Question: I have a matrix with sales per year for clients. Column wise I wish to have years. Line wise I wish to have companies. Color is indicative for the value (number of sales per year per client).
It is a heatmap with discrete qualitative (clients name) variable.
How could I display this ?
EDIT:
to rephrase, this is about creating an heatmap with a label per row (or a left label per cell). heatmap is plotted with pylab and gives

I wish to replace graduation on the left with label (discrete qualitative).
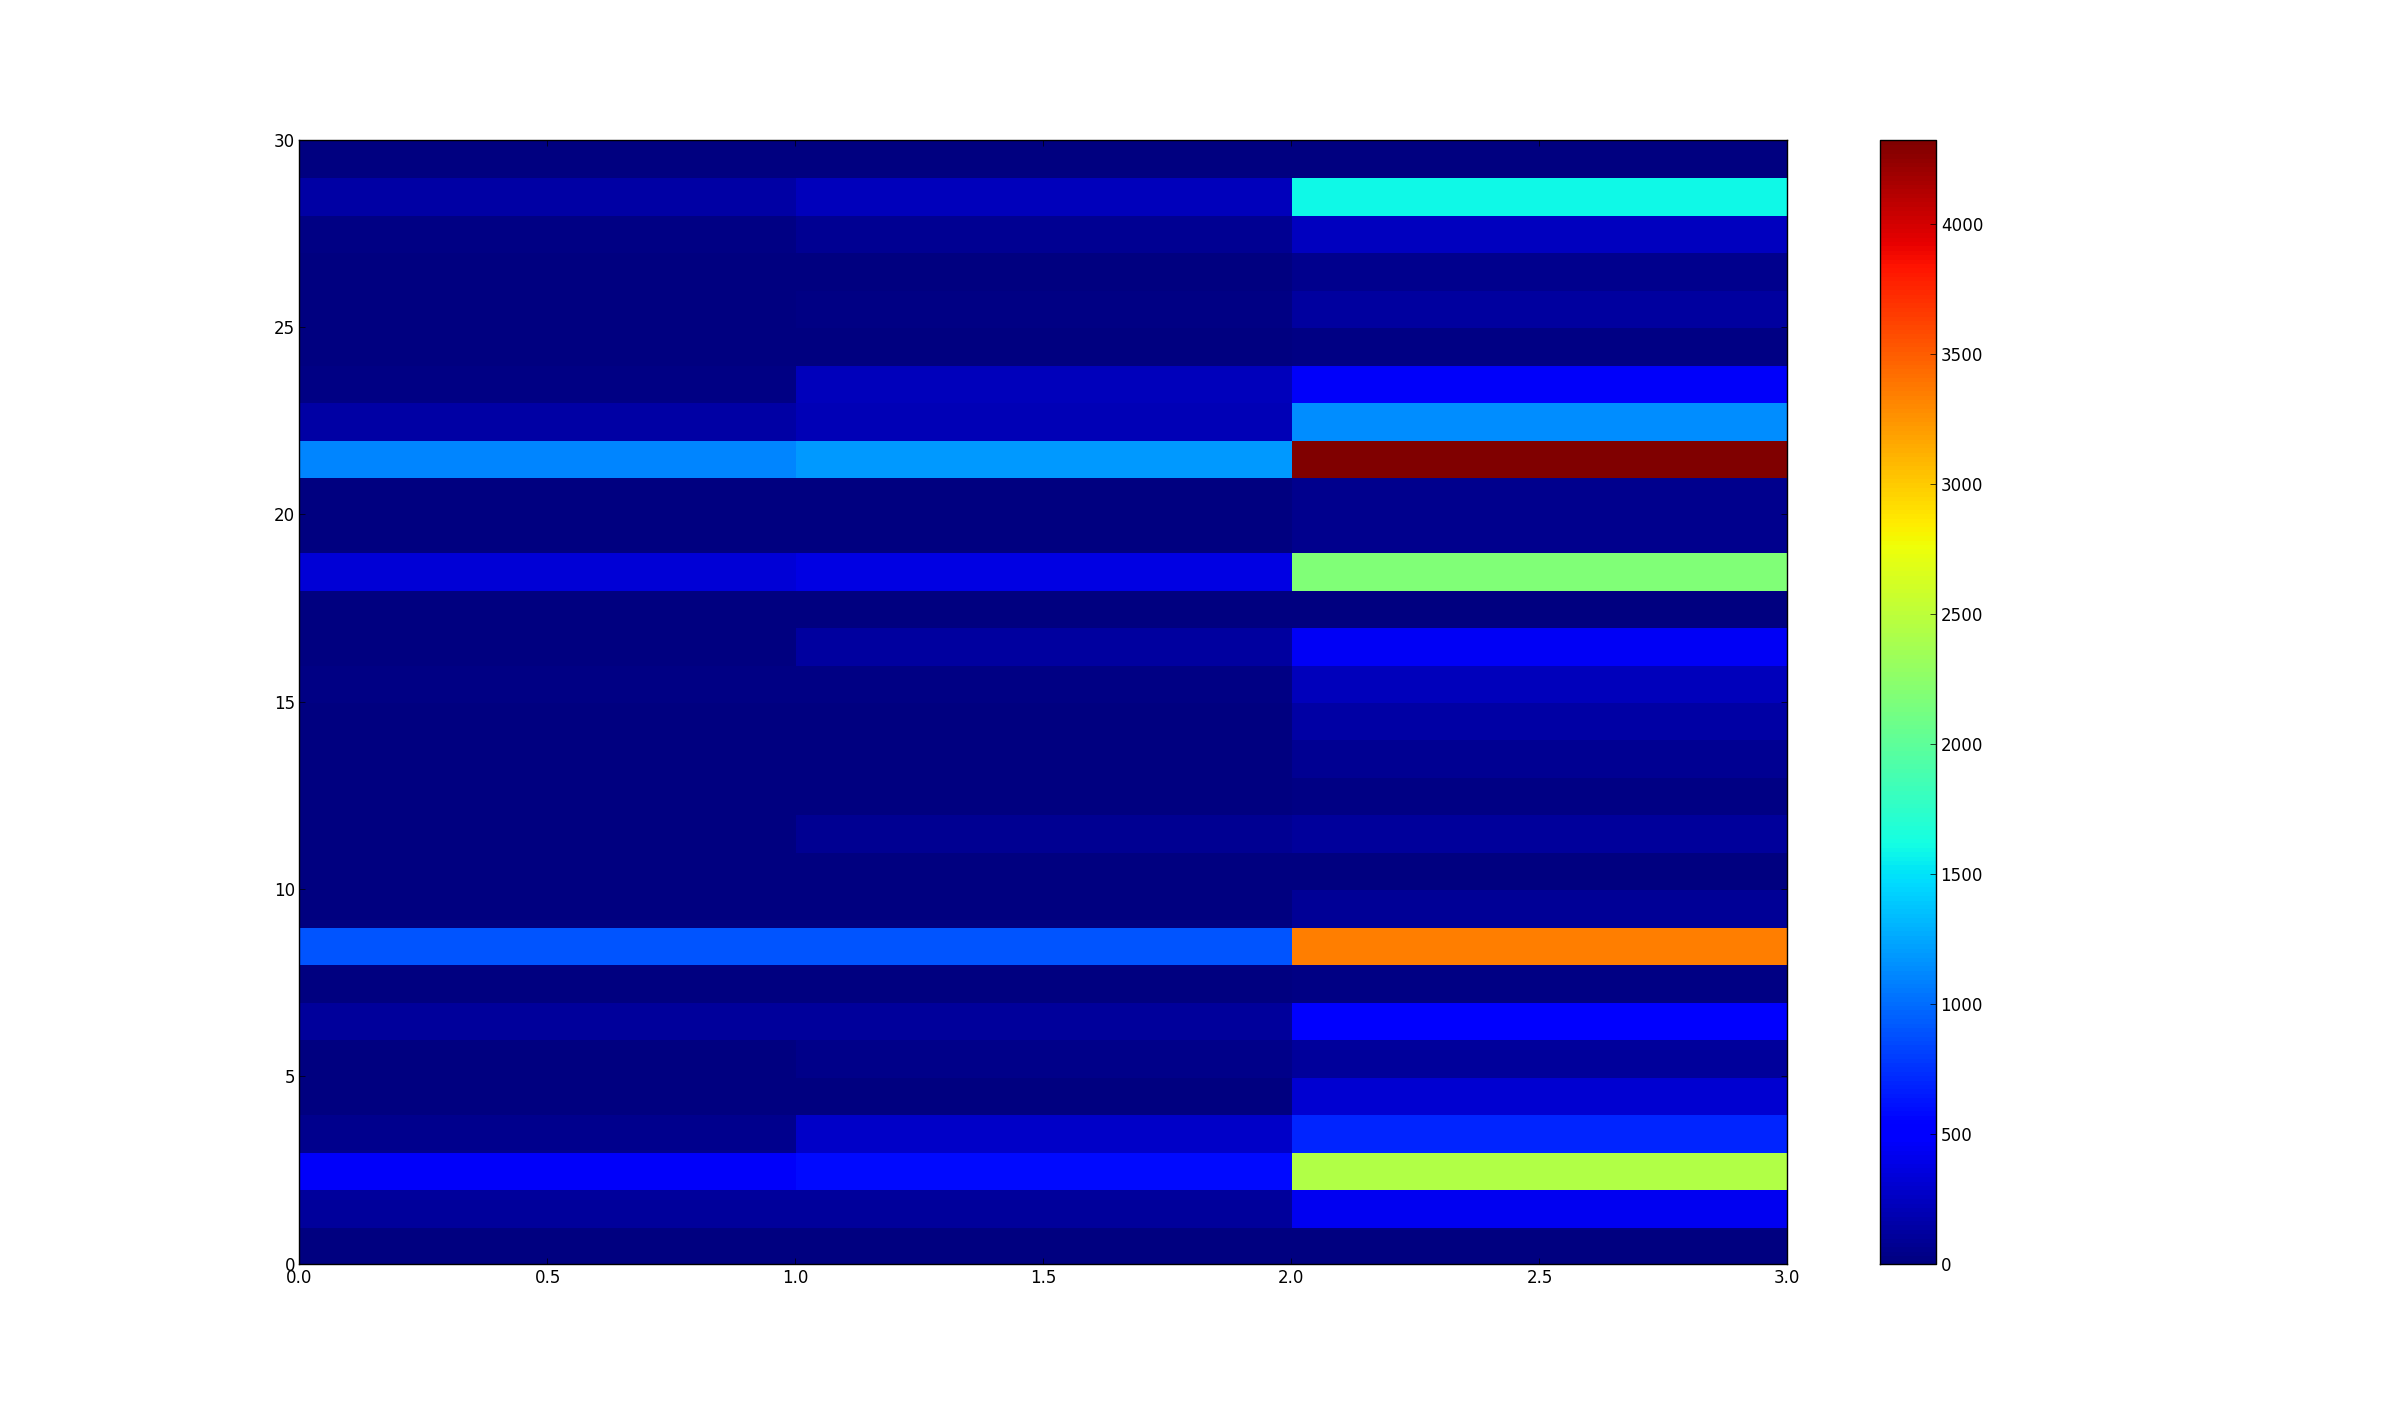
Answer: I'm not exactly sure what you are trying to achieve, but this code
'''
import numpy as np
import matplotlib.pyplot as plt
data = np.random.random((20, 3))
plt.imshow(data, interpolation='none', aspect=3./20)
plt.xticks(range(3), ['a', 'b', 'c'])
plt.jet()
plt.colorbar()
plt.show()
'''
seems to produce what you want: